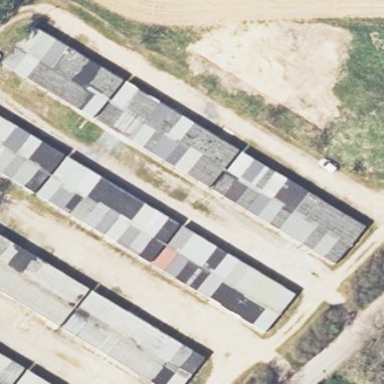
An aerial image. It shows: Row of garages with flat grey roofs.